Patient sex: M
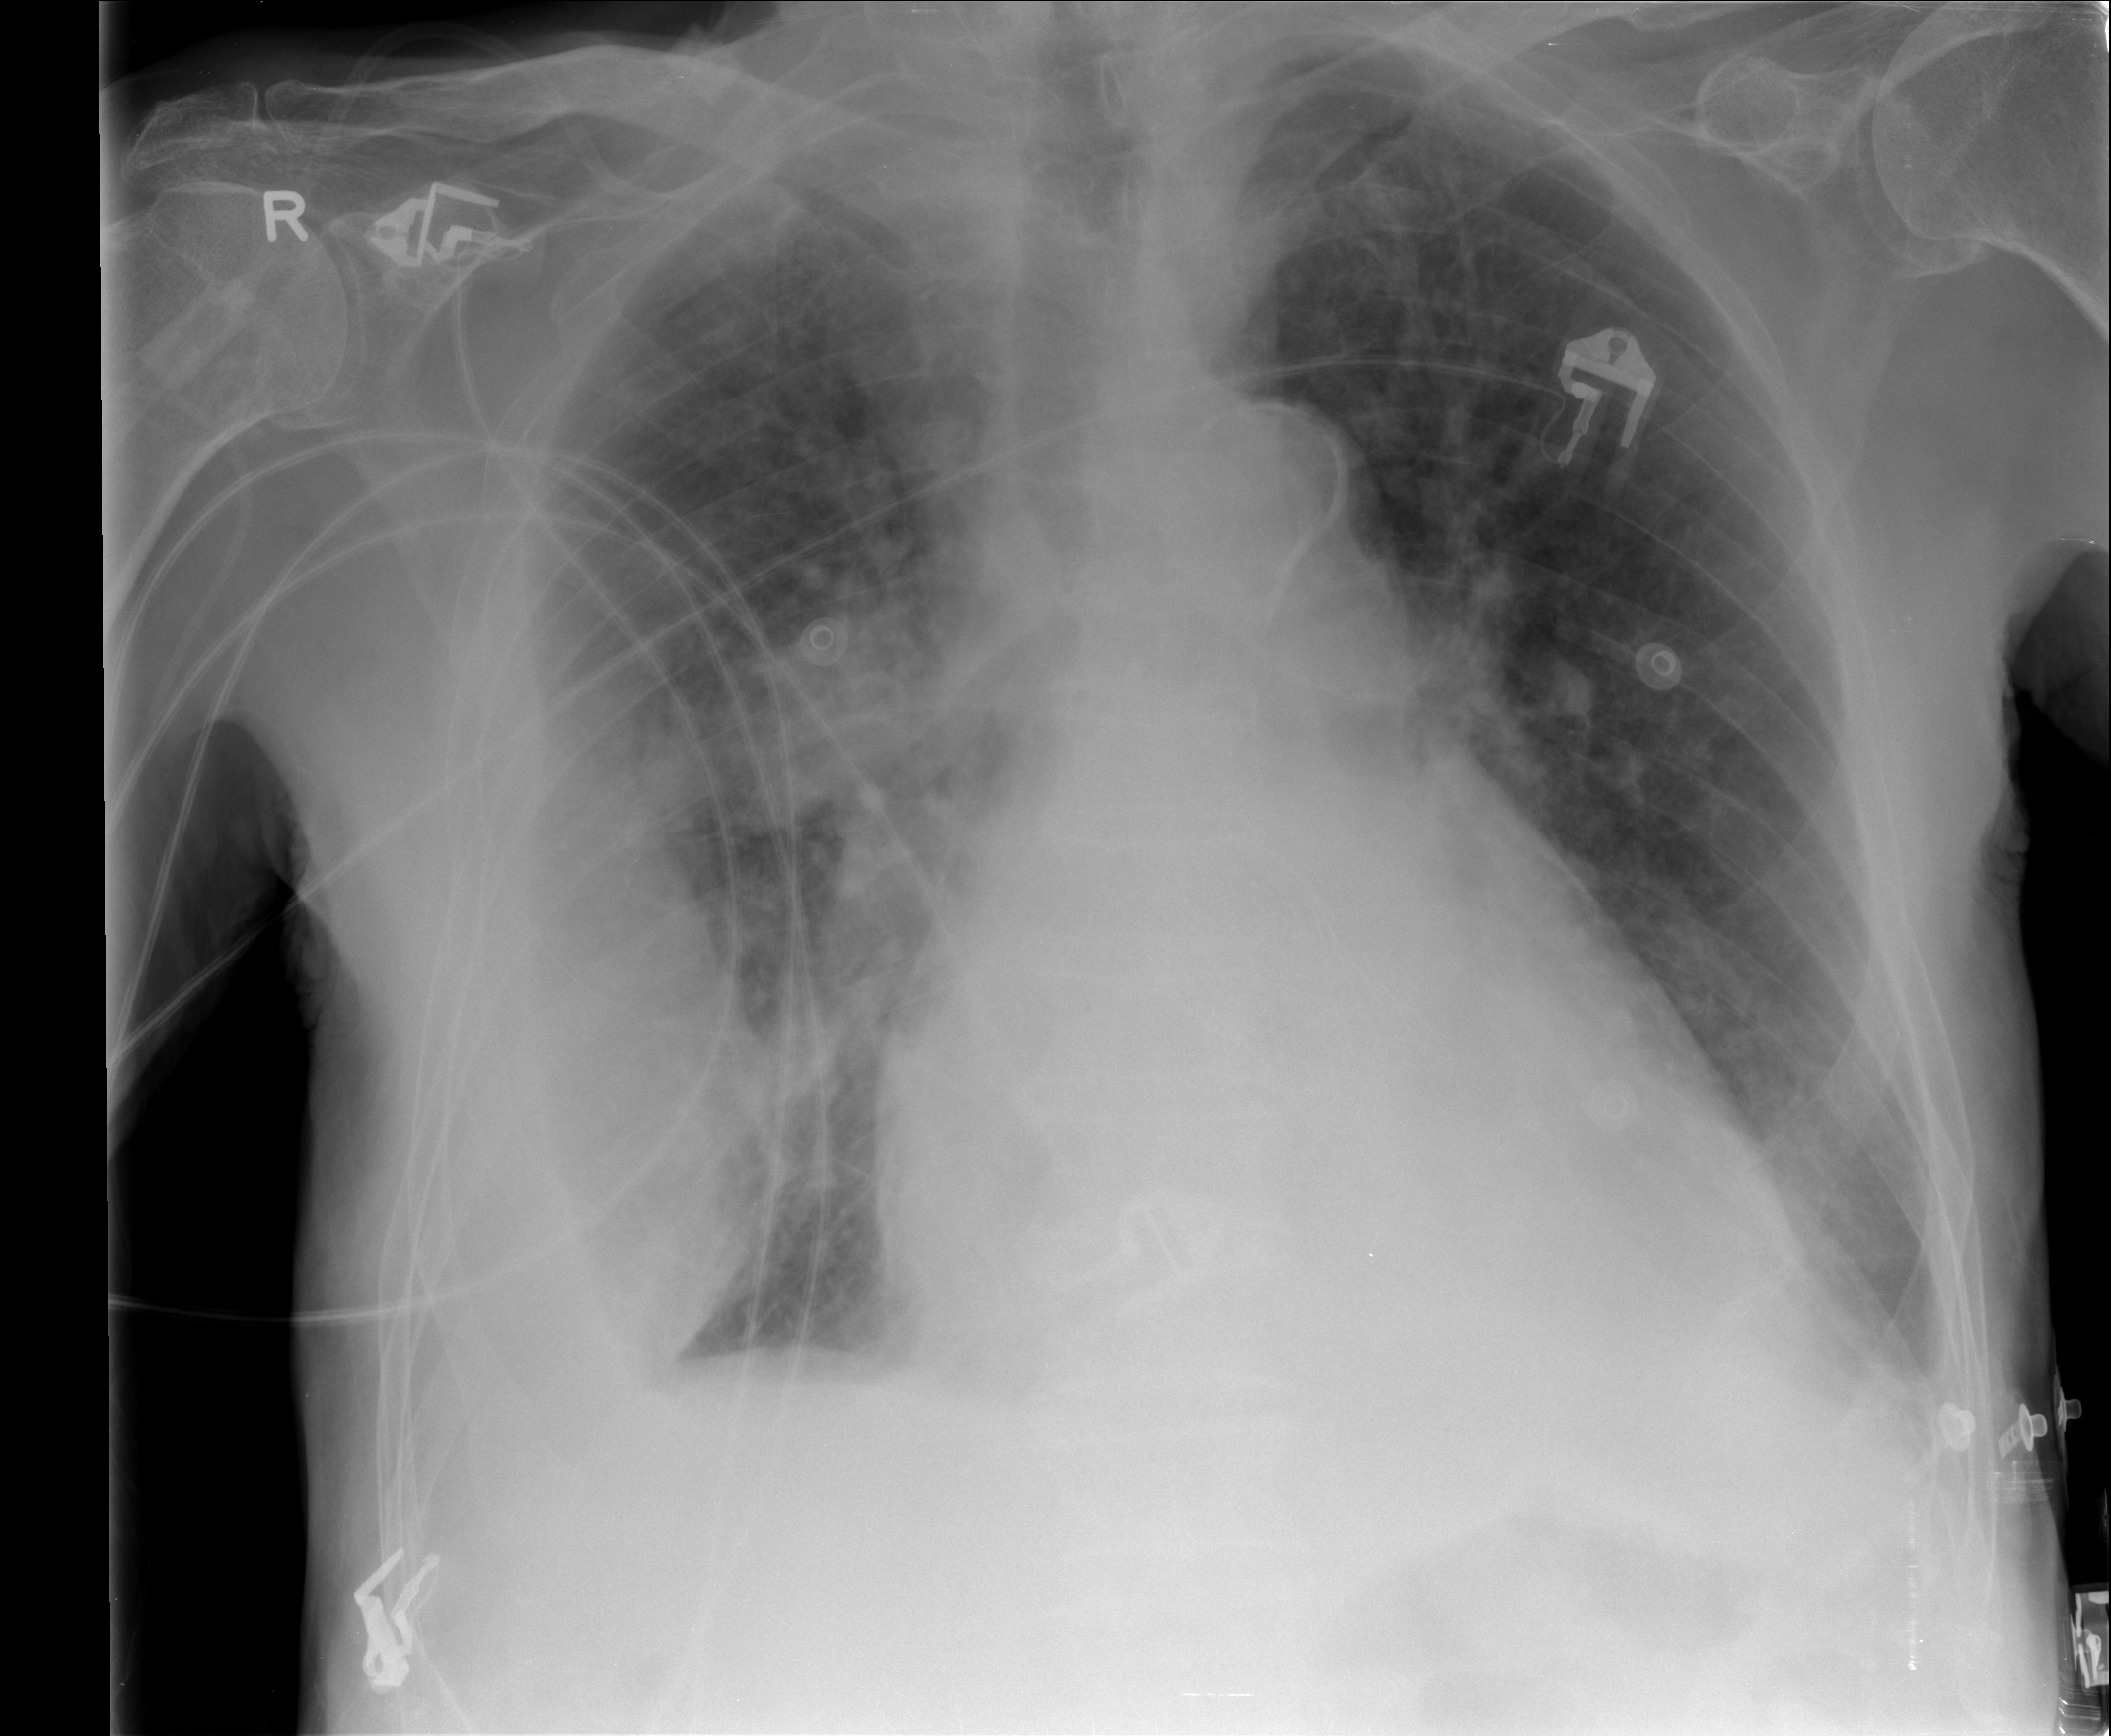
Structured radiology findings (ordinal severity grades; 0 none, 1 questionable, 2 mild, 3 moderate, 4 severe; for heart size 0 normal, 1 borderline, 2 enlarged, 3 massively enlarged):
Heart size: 2
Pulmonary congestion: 3
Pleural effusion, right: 3
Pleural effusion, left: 2
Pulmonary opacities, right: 0
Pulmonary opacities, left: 0
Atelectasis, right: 2
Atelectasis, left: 2